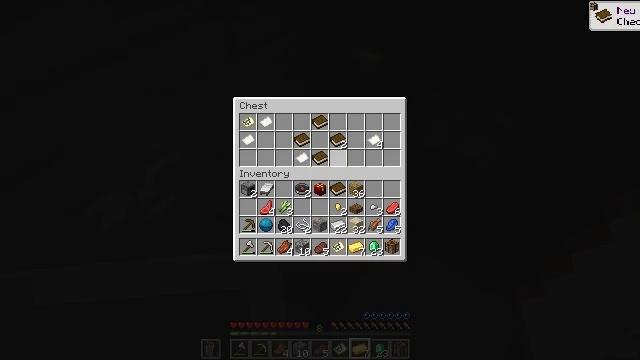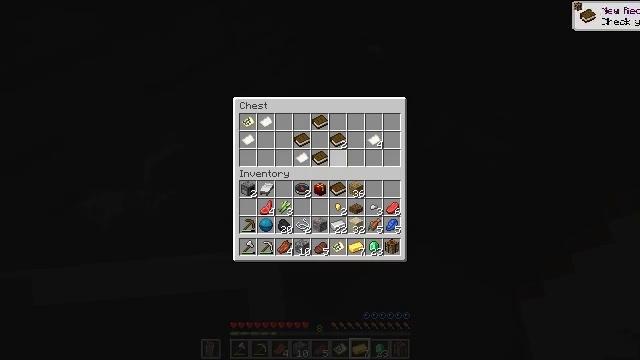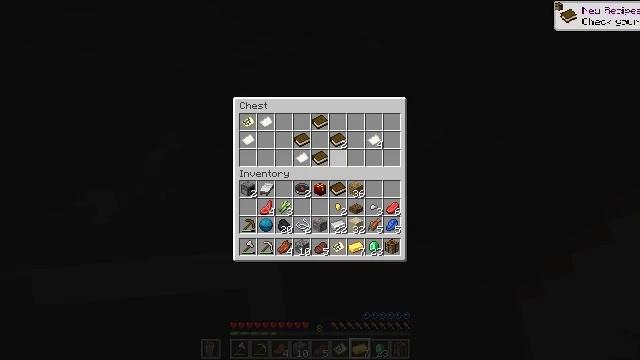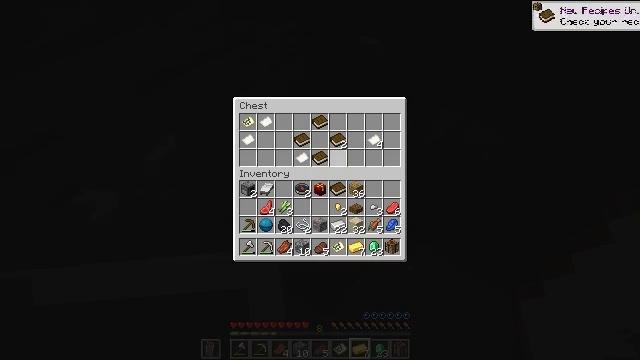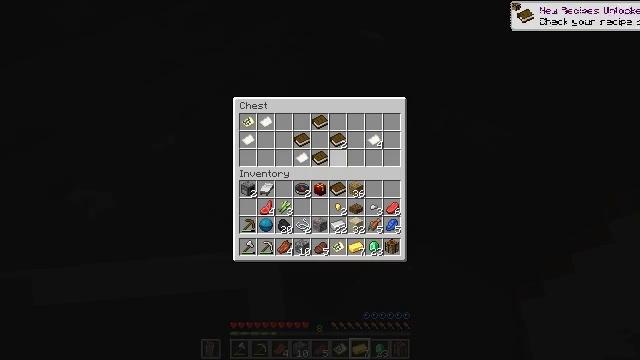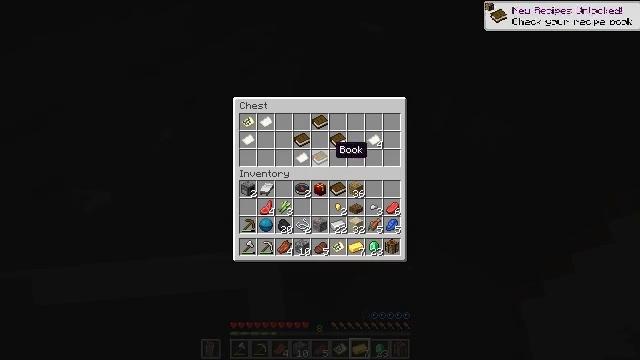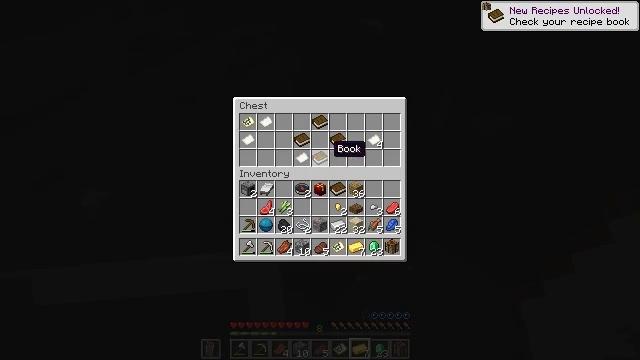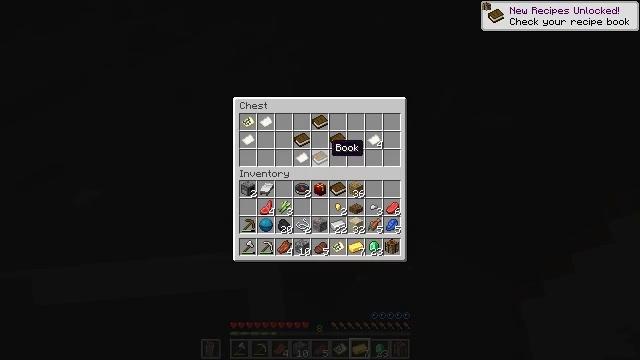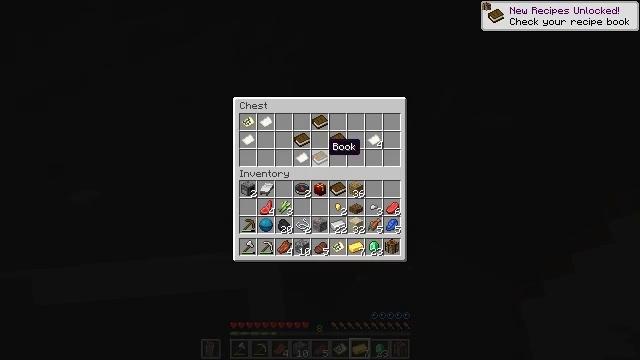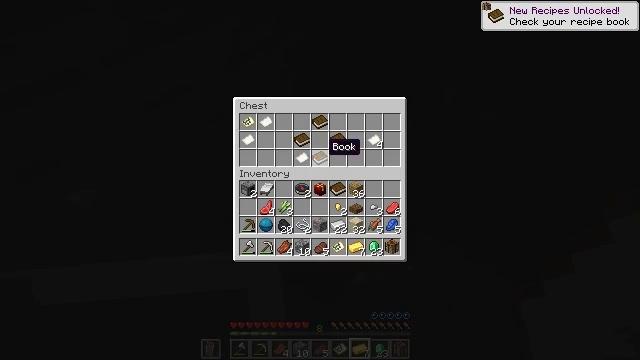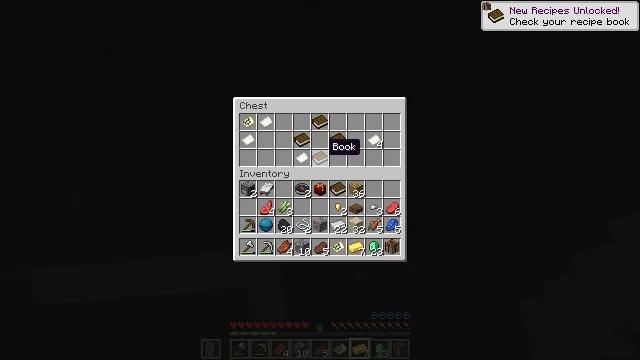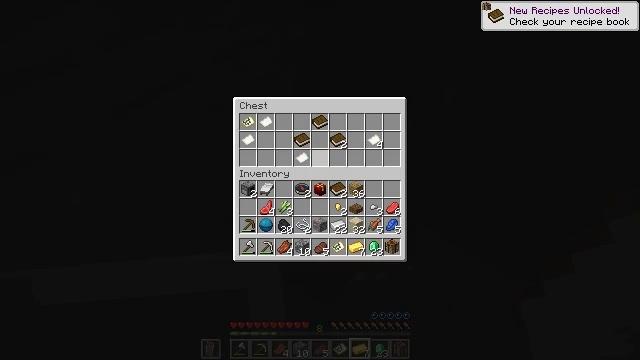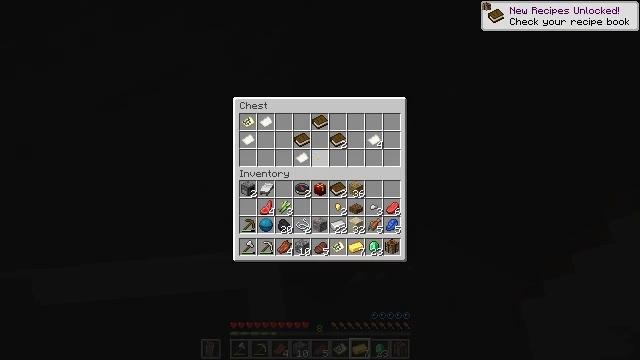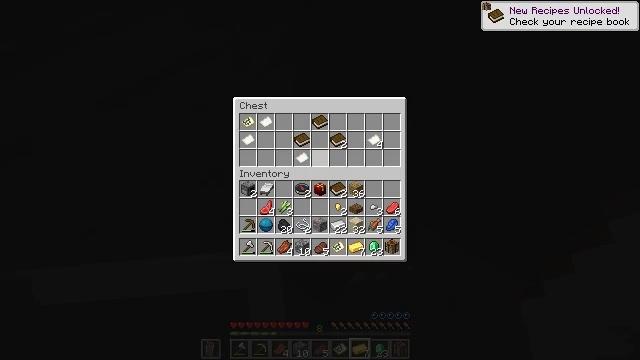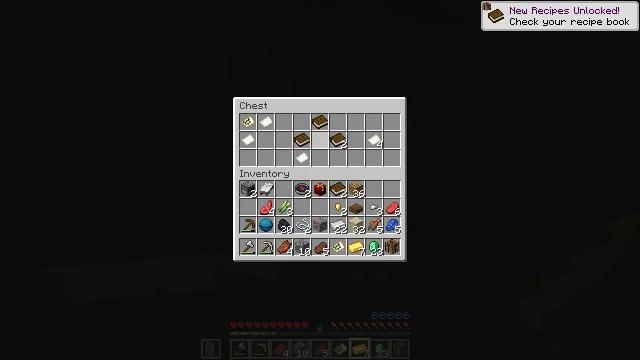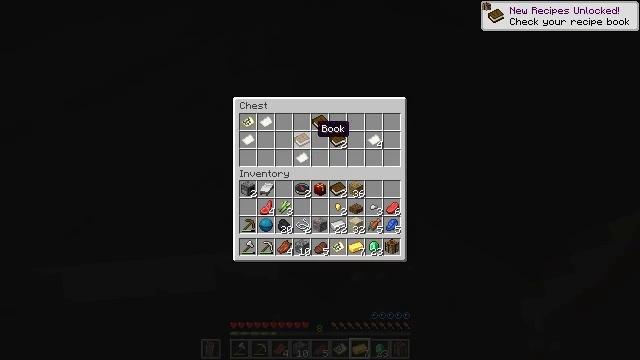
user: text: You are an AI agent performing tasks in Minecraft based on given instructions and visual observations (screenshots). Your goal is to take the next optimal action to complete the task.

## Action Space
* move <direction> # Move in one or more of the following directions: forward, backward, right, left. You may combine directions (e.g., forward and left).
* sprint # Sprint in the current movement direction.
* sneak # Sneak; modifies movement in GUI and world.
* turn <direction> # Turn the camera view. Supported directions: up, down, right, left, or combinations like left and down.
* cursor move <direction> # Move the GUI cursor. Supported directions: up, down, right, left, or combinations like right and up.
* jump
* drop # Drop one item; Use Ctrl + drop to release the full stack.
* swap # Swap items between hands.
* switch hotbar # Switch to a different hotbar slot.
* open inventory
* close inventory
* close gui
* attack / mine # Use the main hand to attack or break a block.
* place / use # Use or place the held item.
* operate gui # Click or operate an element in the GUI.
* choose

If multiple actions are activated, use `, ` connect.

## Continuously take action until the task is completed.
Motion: motion action
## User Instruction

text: Drop a filled map.
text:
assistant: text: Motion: no_op
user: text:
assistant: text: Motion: no_op
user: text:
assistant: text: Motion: no_op
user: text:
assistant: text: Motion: no_op
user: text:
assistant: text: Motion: sneak
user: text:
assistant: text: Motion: sneak
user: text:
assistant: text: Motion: sneak
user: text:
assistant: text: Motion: sneak
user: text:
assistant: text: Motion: sneak
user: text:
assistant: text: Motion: sneak
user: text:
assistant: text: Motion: sneak, operate gui
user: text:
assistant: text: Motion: sneak, operate gui
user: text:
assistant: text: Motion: sneak
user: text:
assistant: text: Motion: sneak
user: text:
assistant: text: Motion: sneak
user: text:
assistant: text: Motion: sneak
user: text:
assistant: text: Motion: sneak
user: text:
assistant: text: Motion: sneak
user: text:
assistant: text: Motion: sneak, operate gui
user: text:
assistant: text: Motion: sneak, operate gui
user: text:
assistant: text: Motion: sneak, operate gui
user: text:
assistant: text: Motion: sneak, cursor move right
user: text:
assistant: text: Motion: sneak
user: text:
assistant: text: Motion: sneak, operate gui
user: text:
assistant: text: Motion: sneak, operate gui
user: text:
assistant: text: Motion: sneak, operate gui
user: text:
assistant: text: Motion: sneak
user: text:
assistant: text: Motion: sneak, cursor move down
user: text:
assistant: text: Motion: sneak
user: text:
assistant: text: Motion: sneak, operate gui